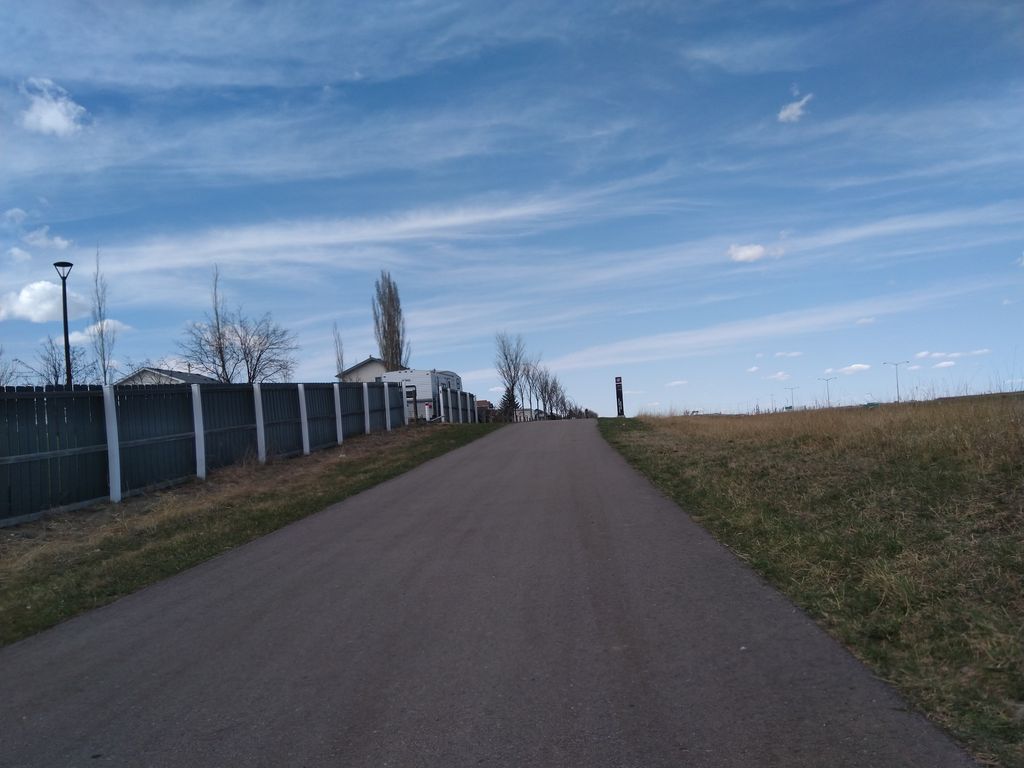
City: calgary